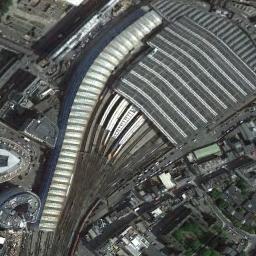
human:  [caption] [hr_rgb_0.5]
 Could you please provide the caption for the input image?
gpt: The railway station is next to some buildings and trees .

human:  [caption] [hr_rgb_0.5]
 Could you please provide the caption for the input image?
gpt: The railway station has some railways and a big building and some other buildings are next to the railway station .

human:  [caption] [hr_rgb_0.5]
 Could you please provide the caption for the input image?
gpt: There is a fully equipped railway station in the city .

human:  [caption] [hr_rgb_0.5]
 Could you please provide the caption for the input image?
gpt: There are many buildings of different shapes beside the railway station .

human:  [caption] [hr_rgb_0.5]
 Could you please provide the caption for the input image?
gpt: There are some buildings around the railway station .